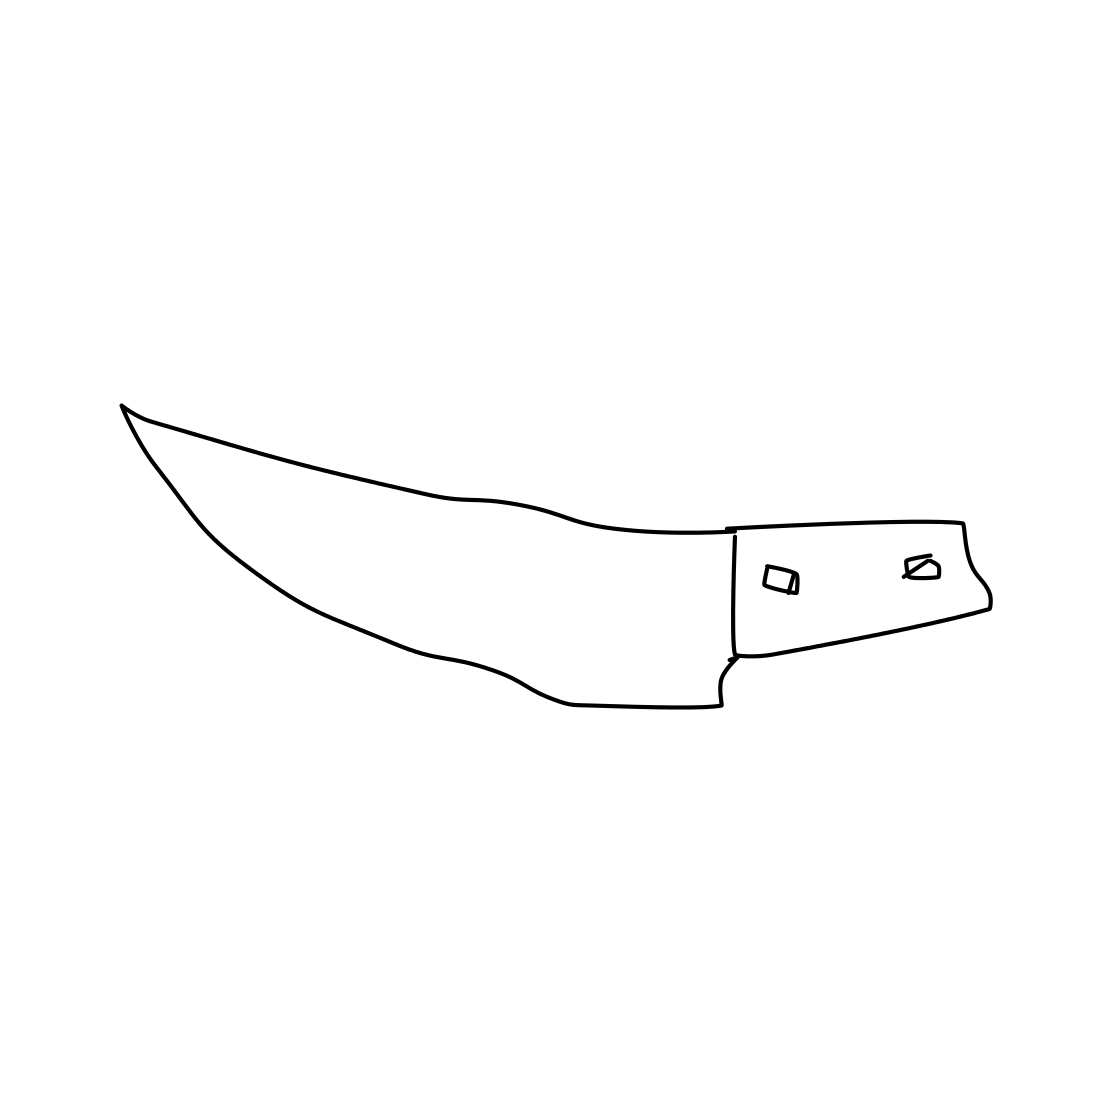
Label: knife